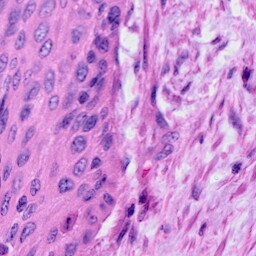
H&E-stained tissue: Cervix